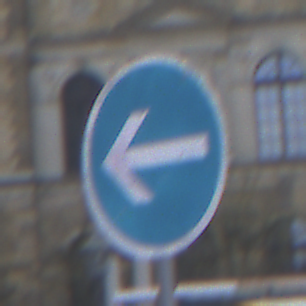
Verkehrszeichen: VorgeschriebeneFahrtrichtungHierLinks
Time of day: MorningAfternoon
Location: Outdoor (Urban)
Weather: PartlyCloudy
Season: NotSpecified
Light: Natural